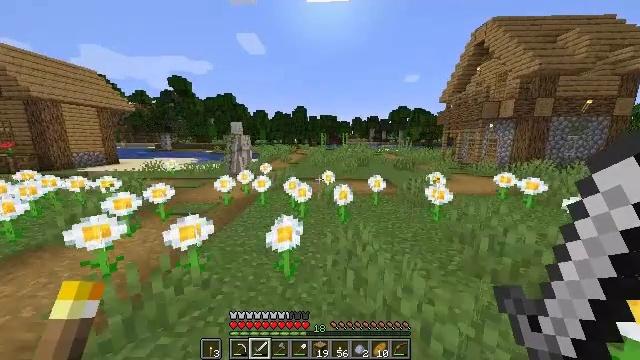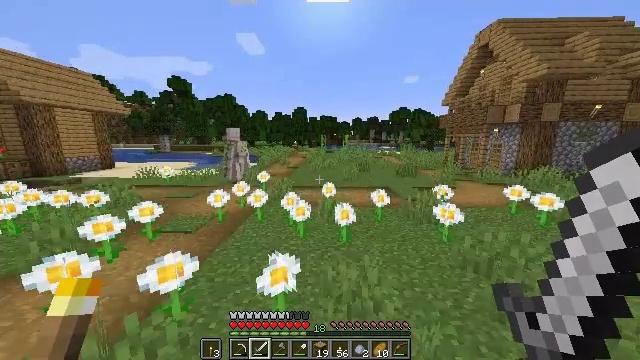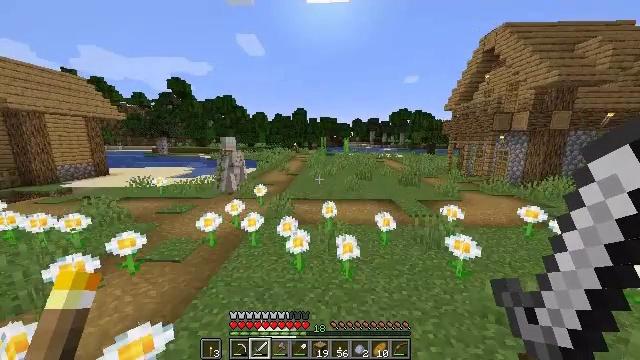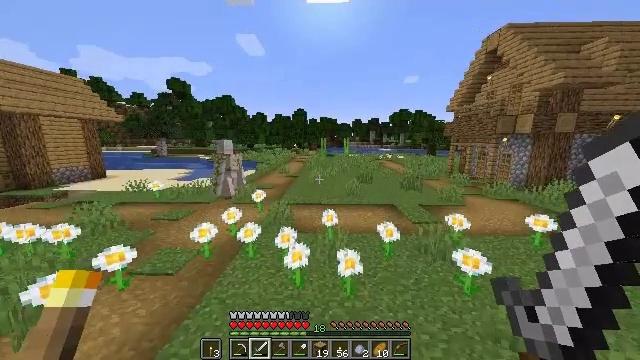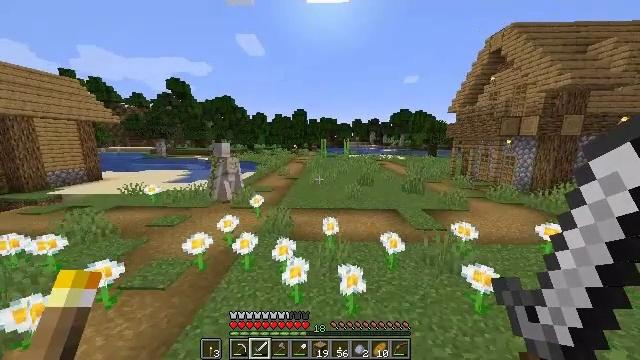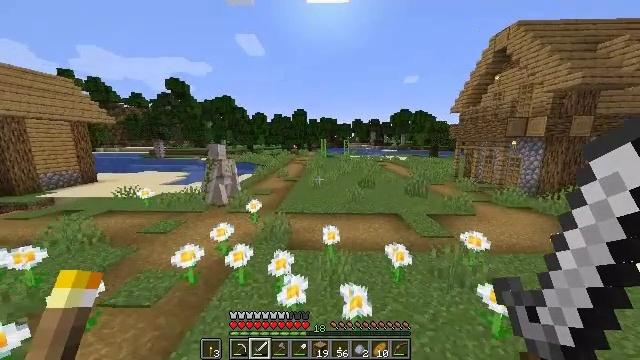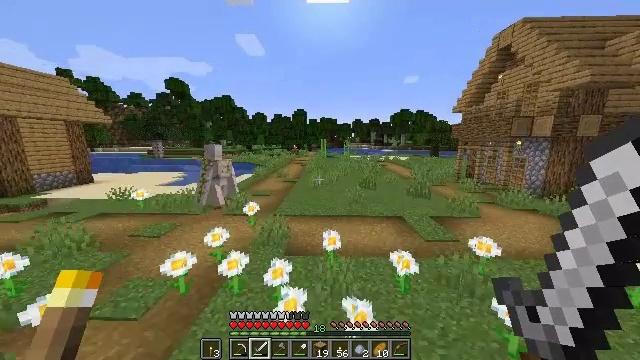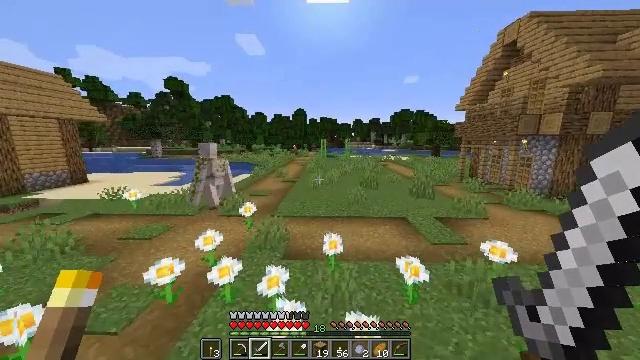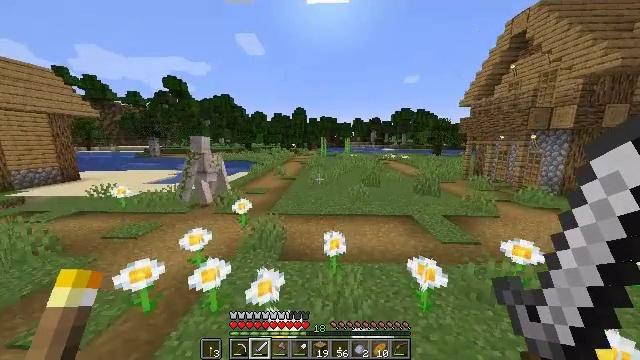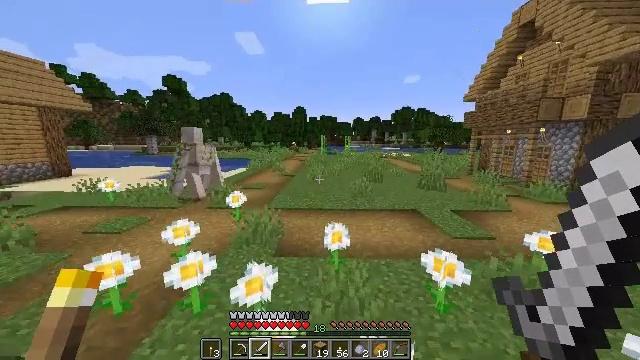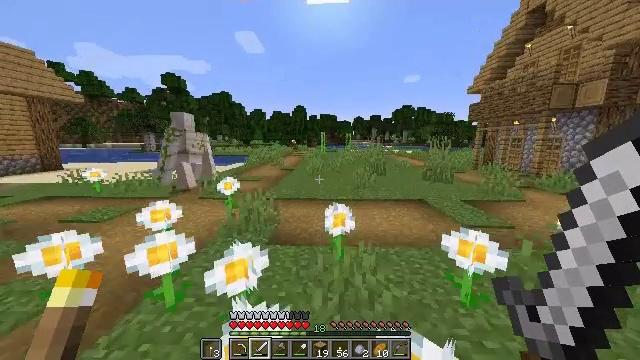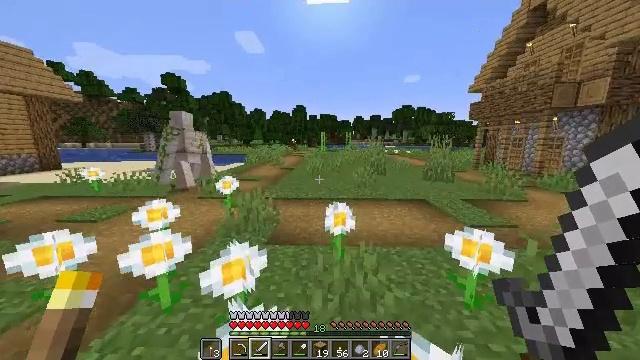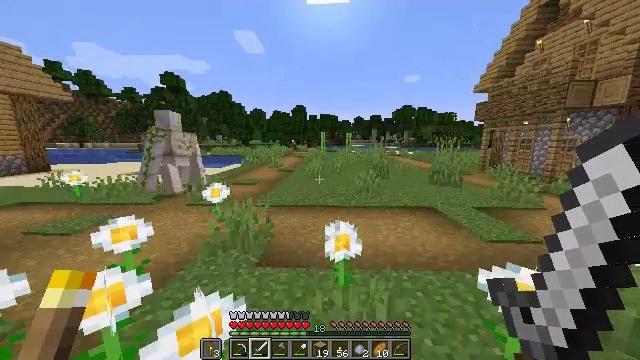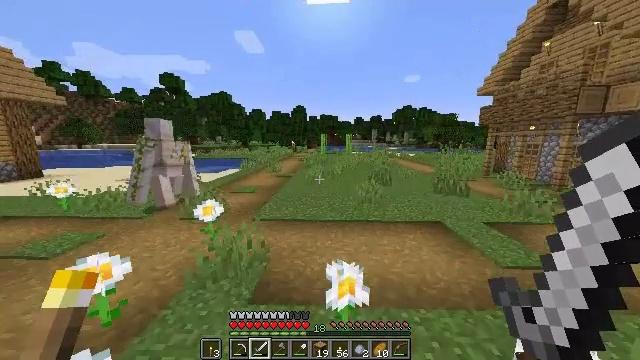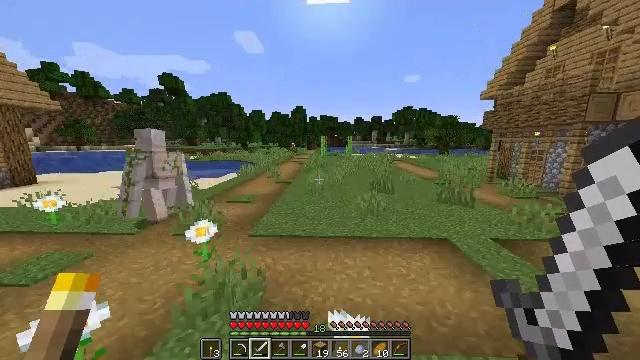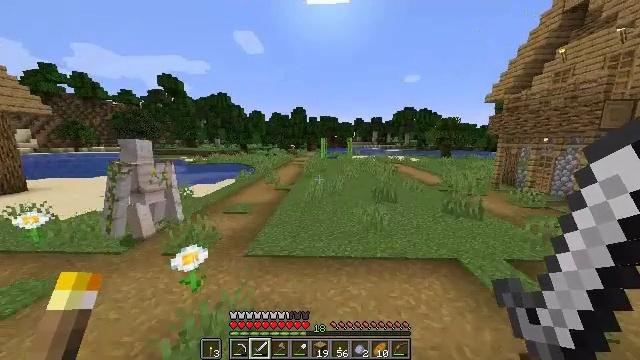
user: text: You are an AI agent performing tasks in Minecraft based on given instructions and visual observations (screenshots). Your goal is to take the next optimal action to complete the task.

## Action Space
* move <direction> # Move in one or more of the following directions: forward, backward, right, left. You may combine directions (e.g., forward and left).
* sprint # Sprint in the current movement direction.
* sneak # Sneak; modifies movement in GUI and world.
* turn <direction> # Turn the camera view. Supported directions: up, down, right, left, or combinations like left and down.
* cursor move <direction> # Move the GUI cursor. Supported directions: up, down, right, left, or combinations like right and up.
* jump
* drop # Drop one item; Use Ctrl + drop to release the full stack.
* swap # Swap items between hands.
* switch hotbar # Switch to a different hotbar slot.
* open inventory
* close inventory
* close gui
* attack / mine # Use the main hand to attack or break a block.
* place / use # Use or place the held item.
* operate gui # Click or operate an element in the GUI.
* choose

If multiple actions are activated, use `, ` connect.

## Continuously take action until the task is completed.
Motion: motion action
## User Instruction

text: Break the sugar cane.
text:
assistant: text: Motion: move forward, sprint, jump
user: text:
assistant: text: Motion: move forward, sprint, jump
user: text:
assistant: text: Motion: move forward, sprint, jump
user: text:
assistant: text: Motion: move forward, sprint, jump
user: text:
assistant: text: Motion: move forward, sprint, jump
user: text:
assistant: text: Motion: move forward, sprint, jump
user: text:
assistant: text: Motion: move forward, sprint, jump
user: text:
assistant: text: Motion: move forward, sprint, jump
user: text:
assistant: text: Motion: move forward, sprint, jump
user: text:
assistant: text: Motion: move forward, sprint, jump
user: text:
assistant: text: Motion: move forward, sprint
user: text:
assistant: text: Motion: move forward, sprint, jump
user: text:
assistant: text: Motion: move forward, sprint, jump
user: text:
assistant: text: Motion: move forward, sprint, jump
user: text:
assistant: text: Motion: move forward, sprint, jump
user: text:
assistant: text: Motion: move forward, sprint, jump
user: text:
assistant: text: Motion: move forward, sprint, jump
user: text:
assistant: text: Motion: move forward, sprint, jump
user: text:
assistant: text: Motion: move forward, sprint, jump
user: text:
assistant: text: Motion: move forward, sprint, turn right, jump
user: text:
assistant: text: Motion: move forward, sprint, turn right
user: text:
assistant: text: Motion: move forward, sprint, turn right, jump
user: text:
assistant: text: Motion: move forward, sprint, turn right, jump
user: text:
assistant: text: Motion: move forward, sprint, turn right, jump
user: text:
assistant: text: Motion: move forward, sprint, jump
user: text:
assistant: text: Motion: move forward, sprint, turn right, jump
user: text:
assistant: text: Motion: move forward and move left, sprint, turn right, jump
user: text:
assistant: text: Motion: move forward and move left, sprint, turn right, jump
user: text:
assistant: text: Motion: move forward and move left, sprint, turn right, jump
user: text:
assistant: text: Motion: move forward and move left, sprint, turn right, jump